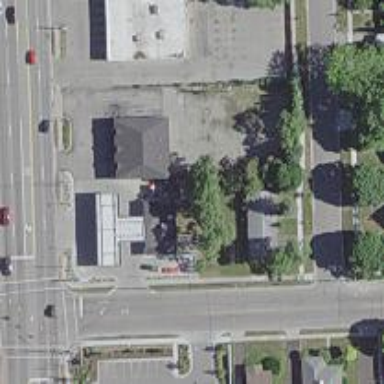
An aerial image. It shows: Convenience shop.